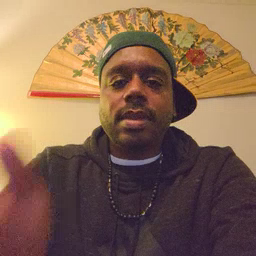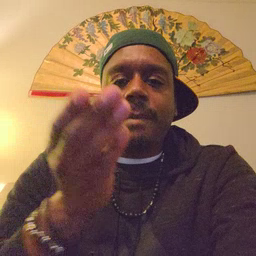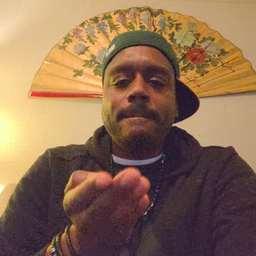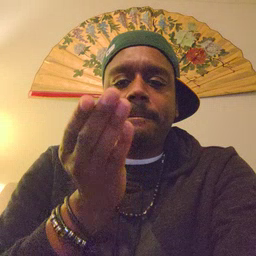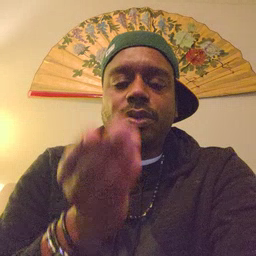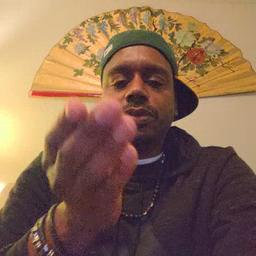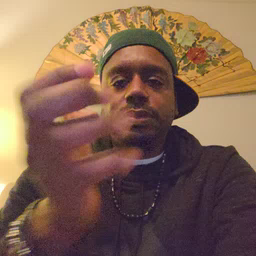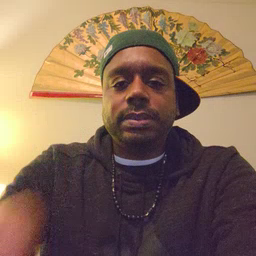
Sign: boat